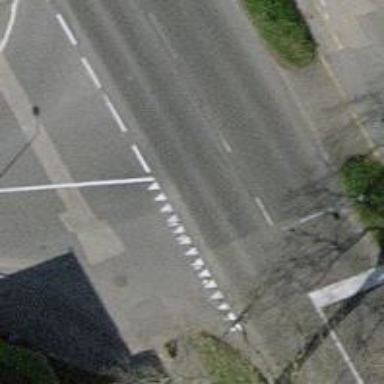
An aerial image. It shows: Residential road with asphalt surface and sidewalk.